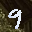
Label: 9